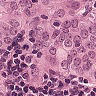
Metastatic tissue present: yes